Aerial crown-view tile of a tropical tree (Barro Colorado Island, Panama), acquired 20240918:
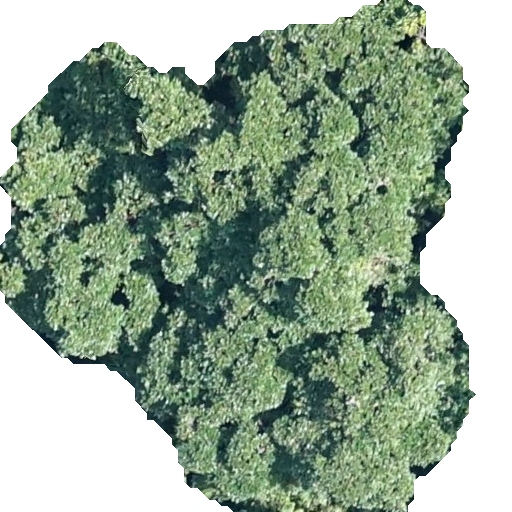
Species: Ficus obtusifolia
GBIF accepted scientific name: Ficus obtusifolia
Crown area: 279.893 m²